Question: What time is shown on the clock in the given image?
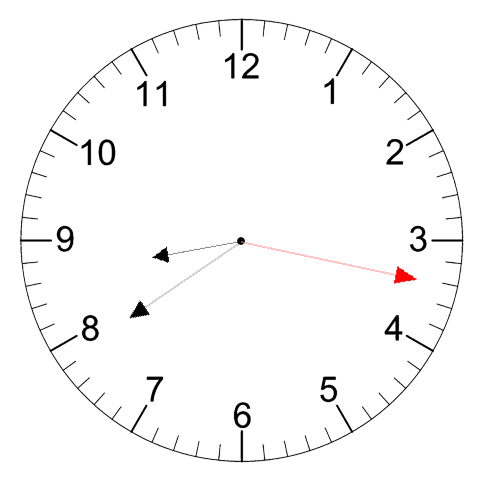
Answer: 08:39:17